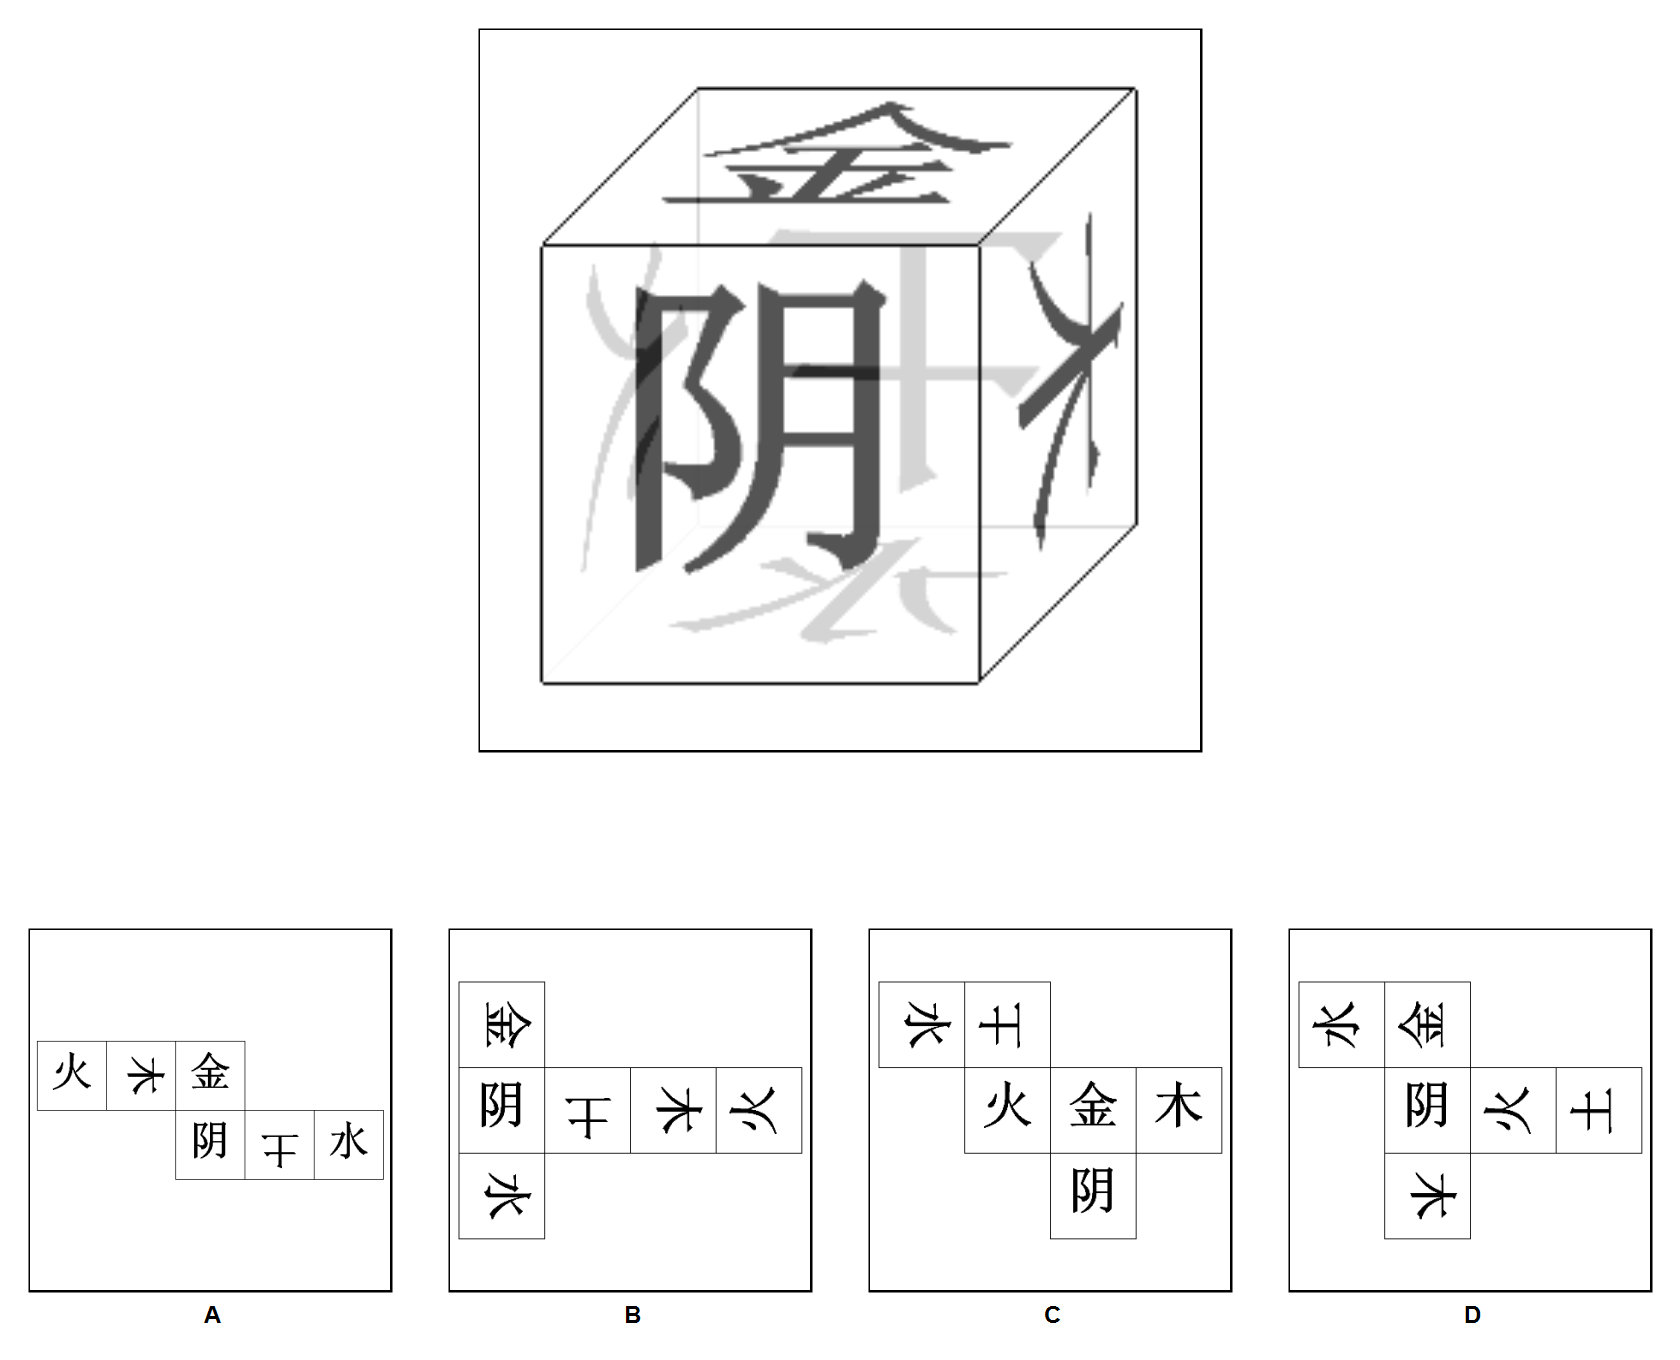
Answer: C